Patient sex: M
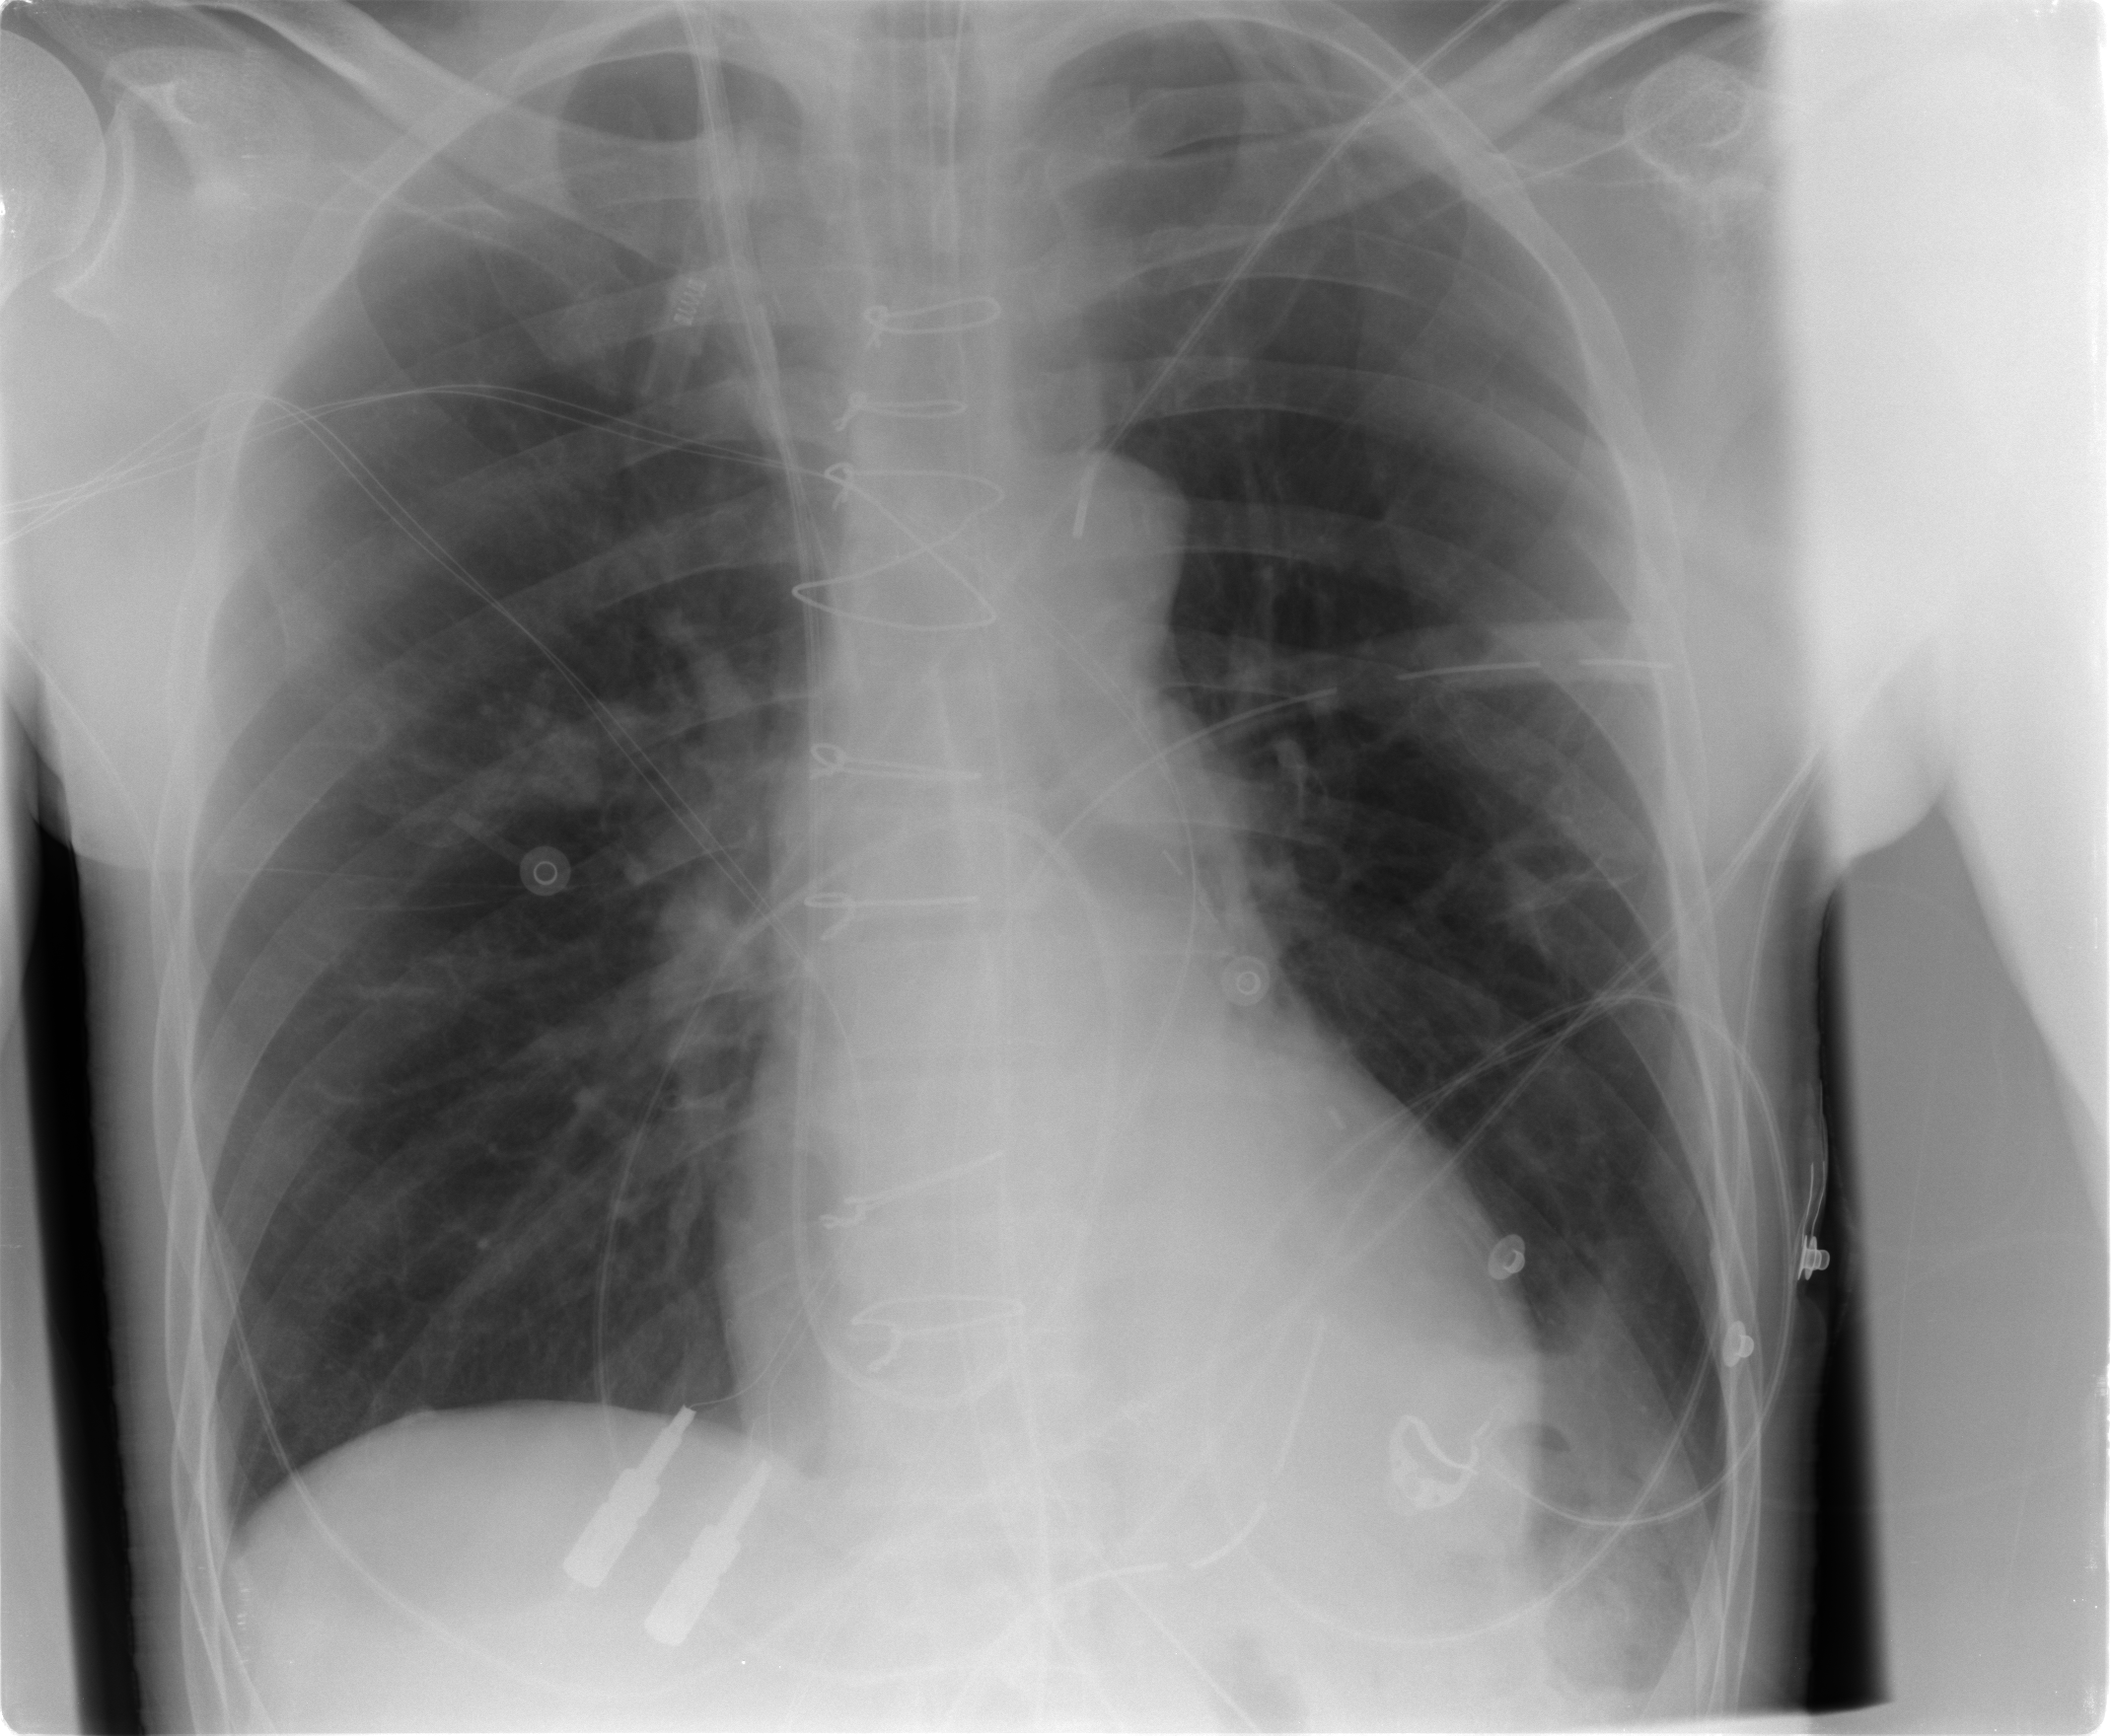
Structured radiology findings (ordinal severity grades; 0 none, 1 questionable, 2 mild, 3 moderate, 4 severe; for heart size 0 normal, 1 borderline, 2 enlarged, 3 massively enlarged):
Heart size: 0
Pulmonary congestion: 0
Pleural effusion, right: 0
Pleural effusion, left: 2
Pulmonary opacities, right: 0
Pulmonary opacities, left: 0
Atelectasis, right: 0
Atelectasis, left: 0